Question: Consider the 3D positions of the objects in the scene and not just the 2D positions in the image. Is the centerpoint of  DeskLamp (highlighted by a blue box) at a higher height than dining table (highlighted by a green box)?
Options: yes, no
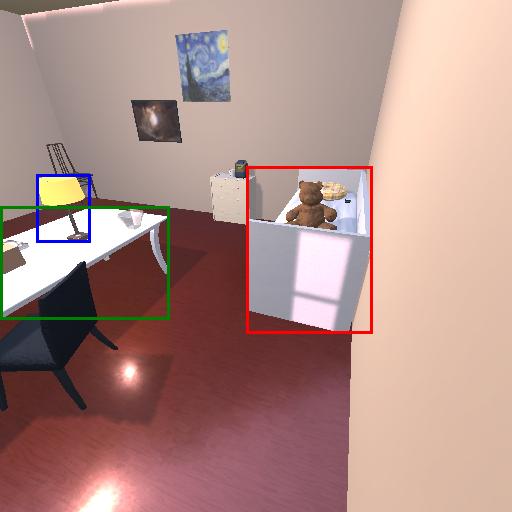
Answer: yes